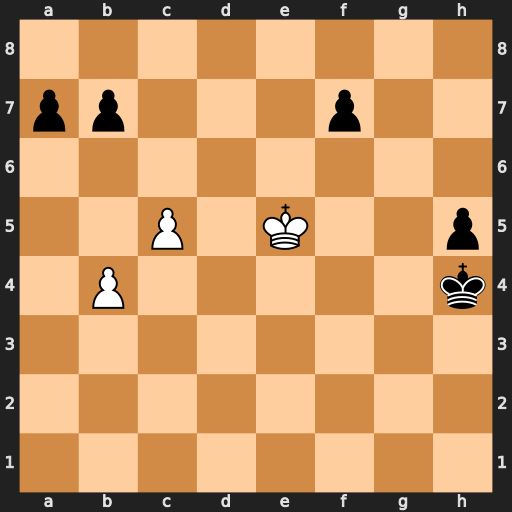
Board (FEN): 8/pp3p2/8/2P1K2p/1P5k/8/8/8
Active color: w
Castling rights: -
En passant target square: -
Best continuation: b5 Kg3 c6 bxc6 bxc6 h4 c7 h3 c8=Q